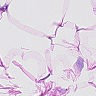
Metastatic tissue present: no